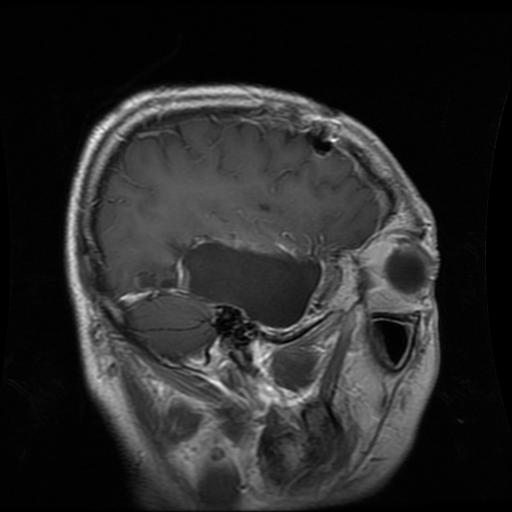
Label: glioma